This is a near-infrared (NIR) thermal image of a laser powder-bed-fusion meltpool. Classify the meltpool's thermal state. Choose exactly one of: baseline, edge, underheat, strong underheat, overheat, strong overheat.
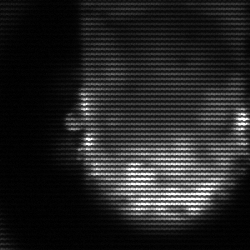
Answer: baseline